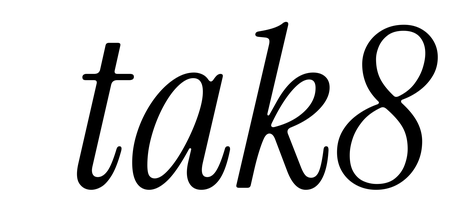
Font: InstrumentSerif-Italic